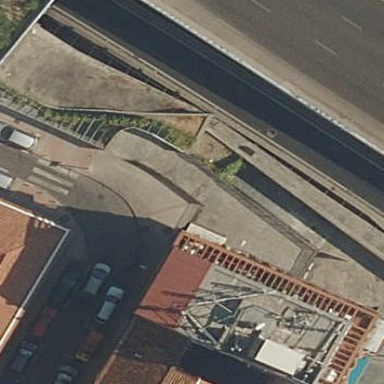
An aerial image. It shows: Building.